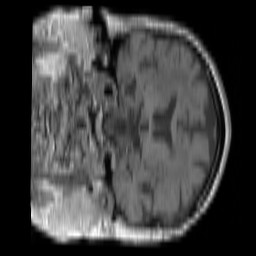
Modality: T1w
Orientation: coronal
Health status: ill
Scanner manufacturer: siemens
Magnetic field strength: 3 T
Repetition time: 0.4 s
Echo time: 0.00246 s